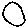
Label: circle